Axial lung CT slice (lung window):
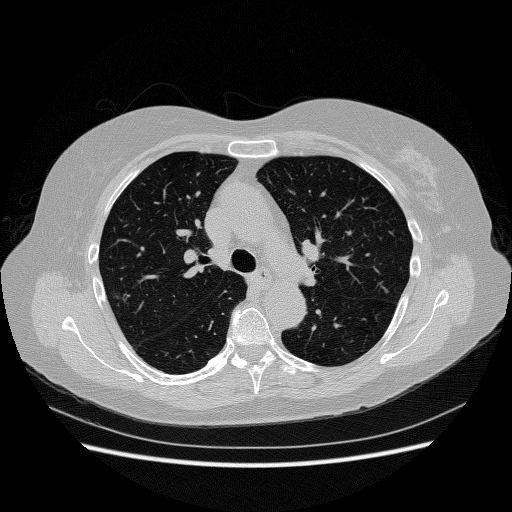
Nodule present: no